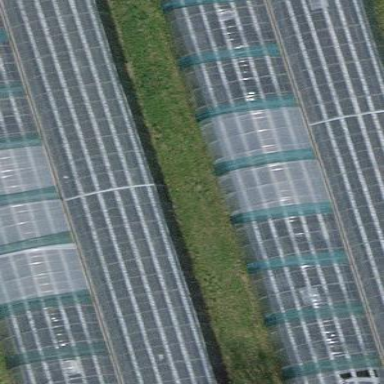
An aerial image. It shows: Greenhouse.